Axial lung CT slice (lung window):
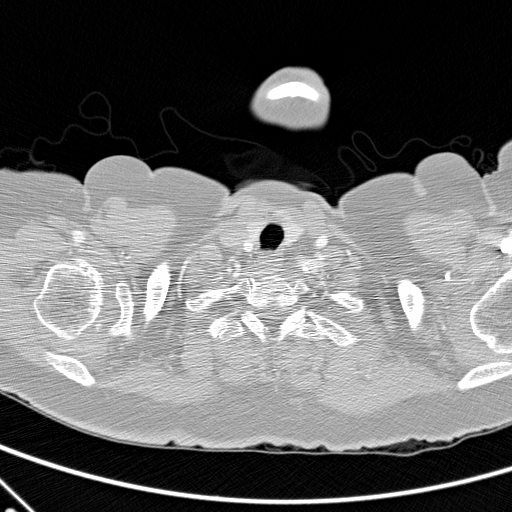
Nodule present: no